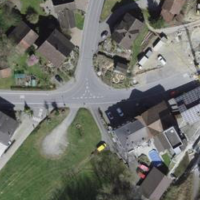
EUNIS habitat code: 55
Species observed at this site:
Circaea lutetiana